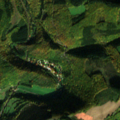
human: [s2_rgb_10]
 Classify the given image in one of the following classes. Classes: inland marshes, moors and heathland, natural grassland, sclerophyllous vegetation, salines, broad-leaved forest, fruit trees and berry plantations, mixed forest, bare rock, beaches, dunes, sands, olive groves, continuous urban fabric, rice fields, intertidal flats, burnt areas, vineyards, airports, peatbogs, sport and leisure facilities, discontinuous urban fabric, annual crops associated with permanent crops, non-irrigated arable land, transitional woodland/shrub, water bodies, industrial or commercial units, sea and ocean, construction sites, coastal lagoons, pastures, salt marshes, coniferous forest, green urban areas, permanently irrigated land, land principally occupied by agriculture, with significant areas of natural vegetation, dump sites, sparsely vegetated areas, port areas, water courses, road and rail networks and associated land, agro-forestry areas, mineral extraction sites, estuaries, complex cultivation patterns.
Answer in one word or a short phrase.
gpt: non-irrigated arable land, land principally occupied by agriculture, with significant areas of natural vegetation, broad-leaved forest, coniferous forest, mixed forest